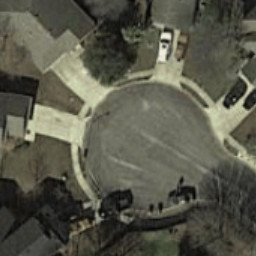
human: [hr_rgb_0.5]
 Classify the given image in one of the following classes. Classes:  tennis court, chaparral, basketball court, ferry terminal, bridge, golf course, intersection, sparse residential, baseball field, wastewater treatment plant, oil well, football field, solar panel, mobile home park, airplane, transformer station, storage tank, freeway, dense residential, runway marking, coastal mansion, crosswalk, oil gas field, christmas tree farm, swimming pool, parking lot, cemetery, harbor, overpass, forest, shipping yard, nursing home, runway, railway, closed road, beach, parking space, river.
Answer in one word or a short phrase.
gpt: closed road